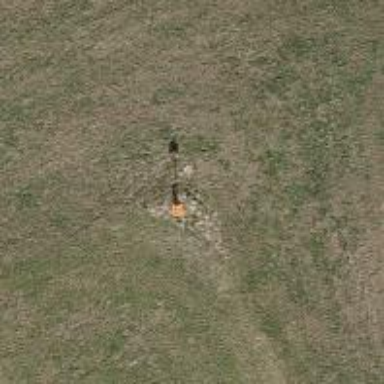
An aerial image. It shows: Pole supporting pipeline marker with roof cover.